Question: I have a column chart as below image. I want to style excellent bar green since it is over the average, very good to blue and fair to red color. Is this possible ?
Based on the value of the bar/cell i want to change the background color for the Column Chart

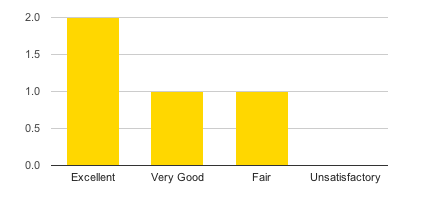
Answer: Since all bars are colored by data series, you have to split your bars into different series in order to make them different colors. You can use calculated columns in a DataView to accomplish this:
'''
function drawChart() {
var data = new google.visualization.DataTable();
data.addColumn('string', 'Name');
data.addColumn('number', 'Value');
data.addRows([
['Foo', 2],
['Bar', 4],
['Baz', -3],
['Cud', 6],
['Waq', -8],
['Bat', -2],
['Cad', 5],
['Giv', 3],
['Muj', 9],
['Lof', -7],
['Duq', 5],
['Kaf', 1],
['Zij', 4]
]);
var view = new google.visualization.DataView(data);
// add as many different series as needed
// make sure all possible values are covered, so you don't have any gaps where a data point can't be assigned to a series
view.setColumns([0, {
type: 'number',
label: 'Value',
calc: function (dt, row) {
// if the value is less than 0, add to the red series
return (dt.getValue(row, 1) < 0) ? dt.getValue(row, 1) : null;
}
}, {
type: 'number',
label: 'Value',
calc: function (dt, row) {
// if the value is greater than or equal to 0, add to the green series
return (dt.getValue(row, 1) >= 0) ? dt.getValue(row, 1) : null;
}
}]);
var chart = new google.visualization.ColumnChart(document.getElementById('chart_div'));
chart.draw(view, {
legend: 'none',
isStacked: true,
height: 300,
width: 800,
// set the colors to use for the series (in the same order as the columns in the view)
colors: ['red', 'green']
/* or you can use the series.<series index>.color option to assign colors to specific series:
series: {
0: {
color: 'red'
},
1: {
color: 'green'
}
}
*/
});
}
google.load('visualization', '1', {packages: ['corechart'], callback: drawChart});
'''
See it working here: <URL>